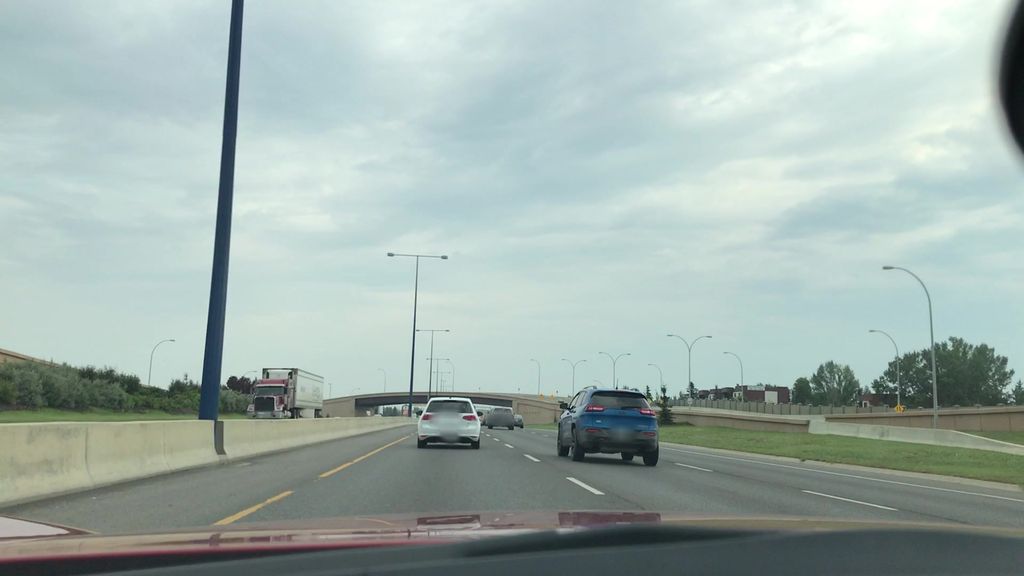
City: edmonton